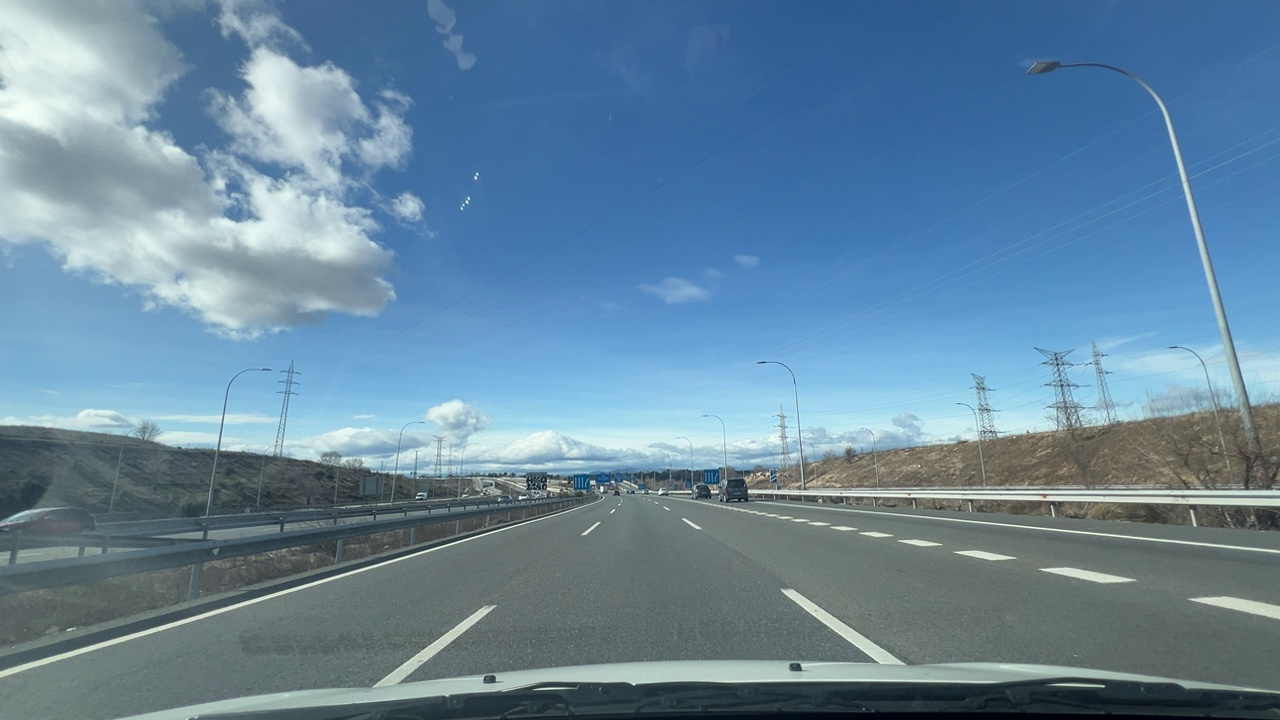
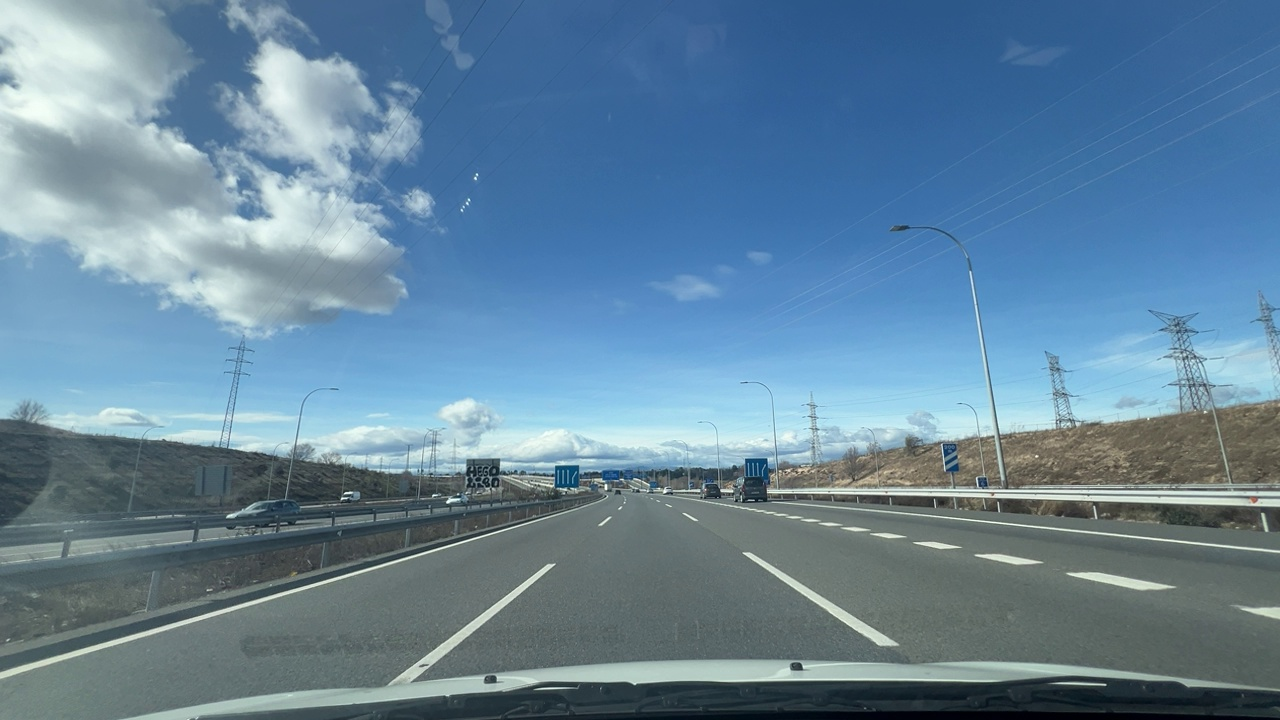
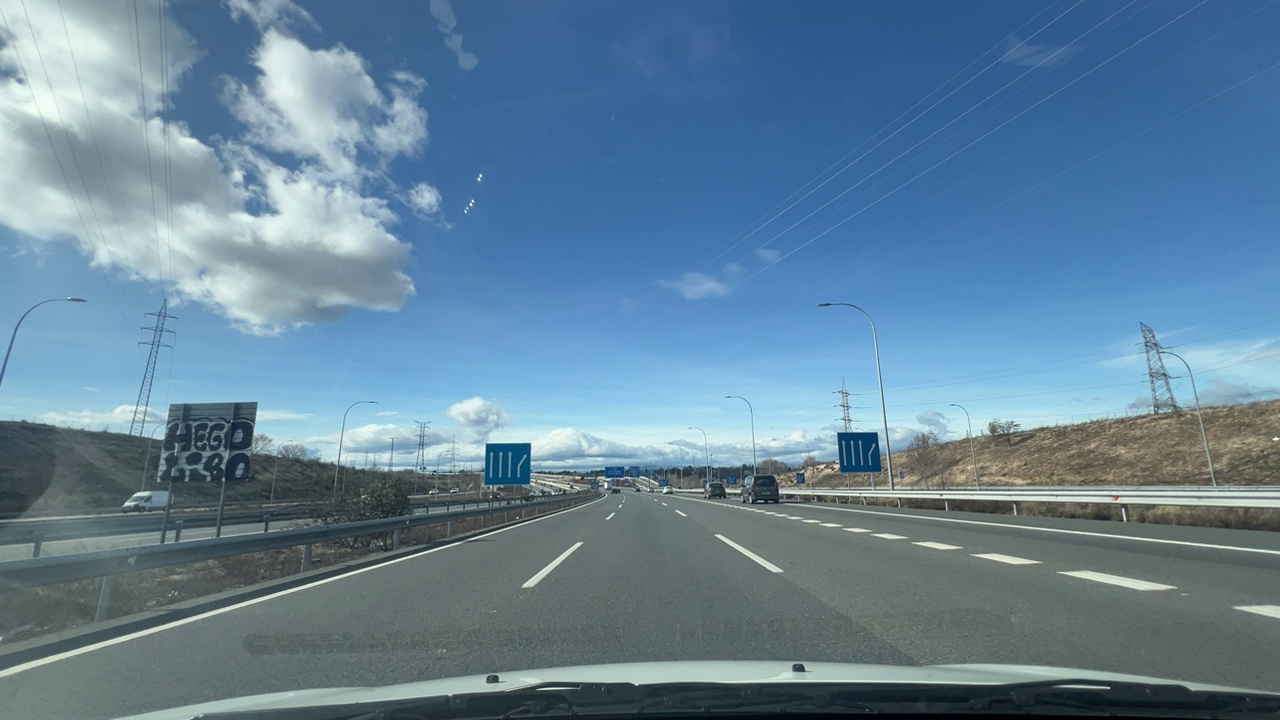
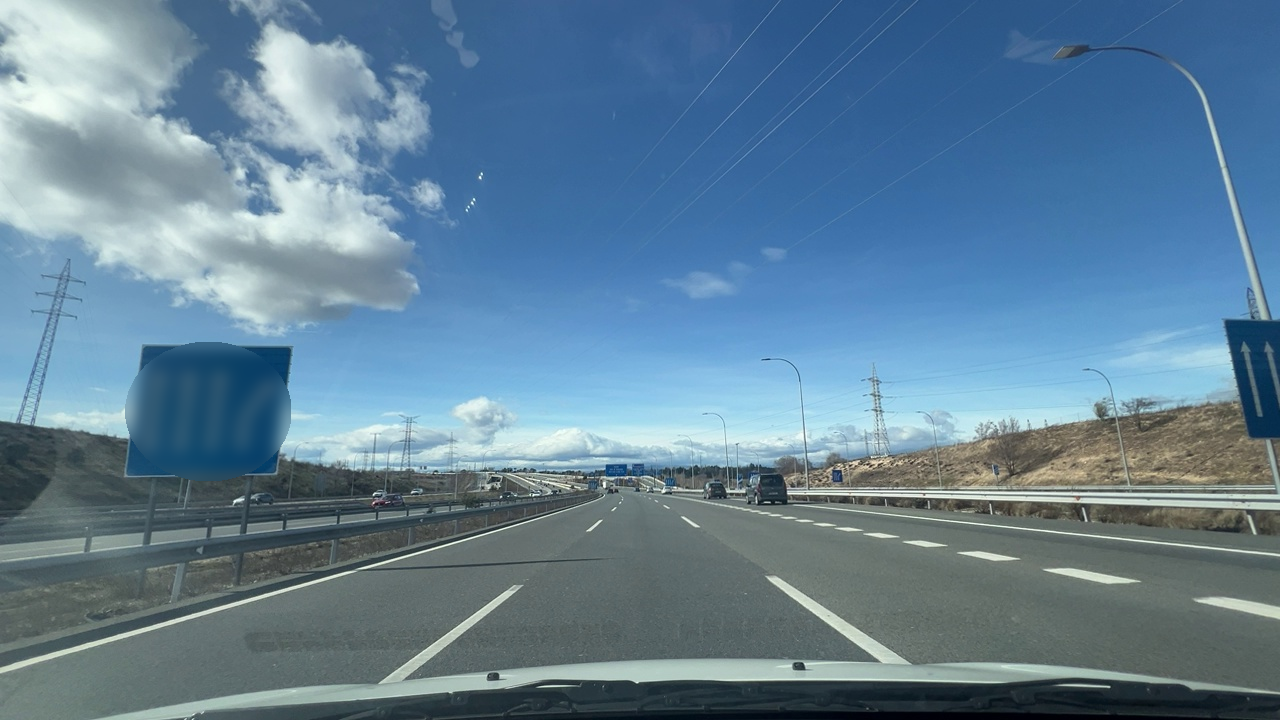
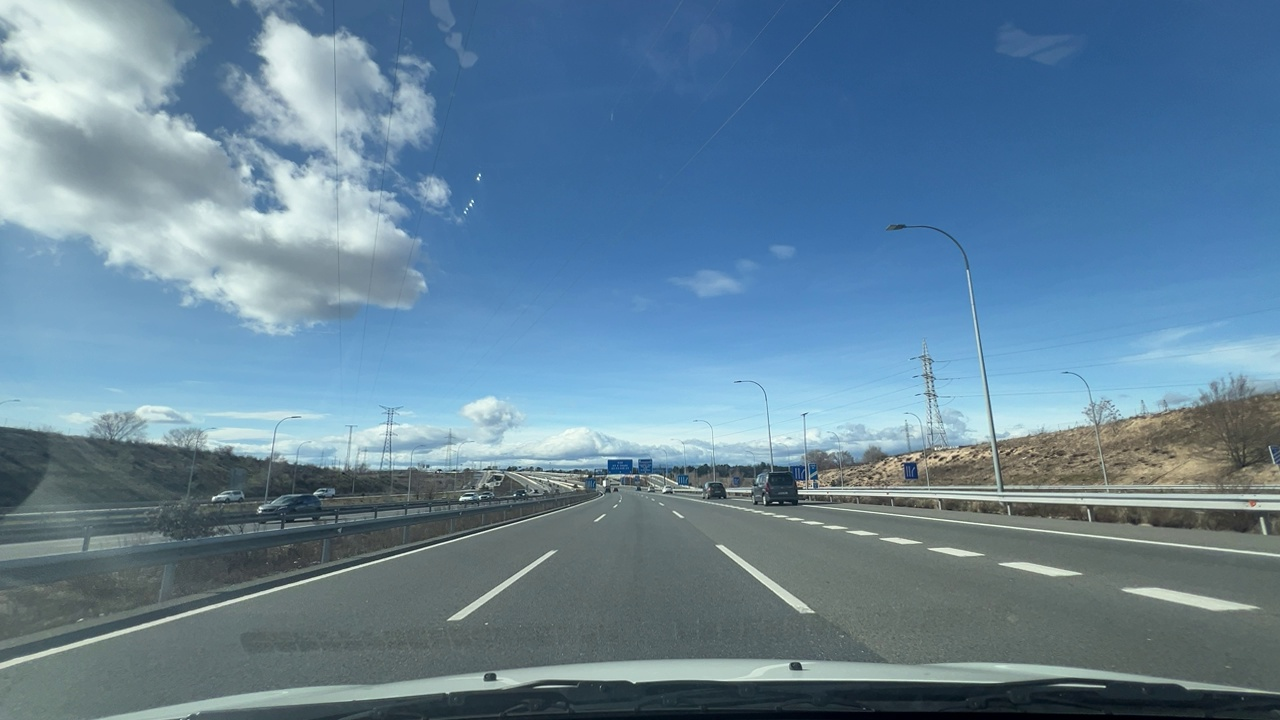
Situation: empty
Question: Are multiple speed limit signs with different values visible?
Answer: No
Reasoning: There are no speed limit signs visible

Situation: empty
Question: Is there a speed limit sign regulating the ego lane?
Answer: No
Reasoning: There are no speed limit signs visible

Situation: empty
Question: Is the ego vehicle traveling on a highway?
Answer: Yes
Reasoning: Multiple wide lanes and highway-style signage indicate a highway environment.

Situation: empty
Question: Is the ego vehicle entering or exiting a highway?
Answer: No
Reasoning: The ego vehicle is travelling in a multiple lane highway